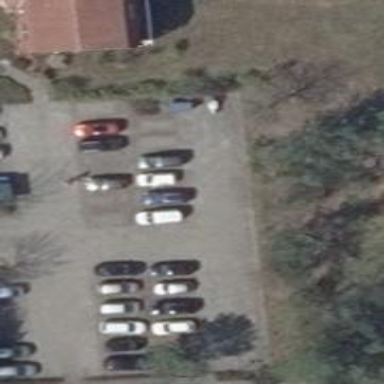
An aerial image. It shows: Parking aisle designated as service road.